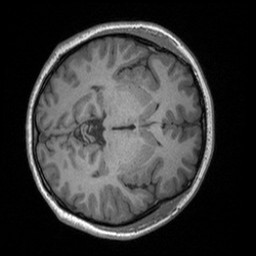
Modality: T1w
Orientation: axial
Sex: female
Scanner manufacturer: siemens
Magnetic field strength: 3 T
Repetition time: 1.9 s
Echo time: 0.00252 s